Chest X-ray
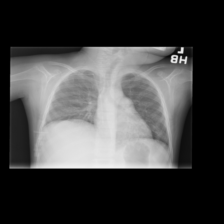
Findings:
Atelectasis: negative
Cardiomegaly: negative
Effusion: negative
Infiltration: positive
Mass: negative
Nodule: negative
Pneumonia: negative
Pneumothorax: negative
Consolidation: negative
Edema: negative
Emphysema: negative
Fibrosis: negative
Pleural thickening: negative
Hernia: negative